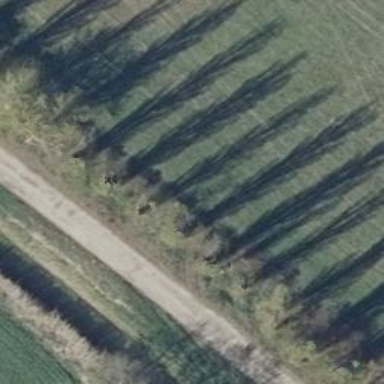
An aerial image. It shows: Row of deciduous broadleaved trees.